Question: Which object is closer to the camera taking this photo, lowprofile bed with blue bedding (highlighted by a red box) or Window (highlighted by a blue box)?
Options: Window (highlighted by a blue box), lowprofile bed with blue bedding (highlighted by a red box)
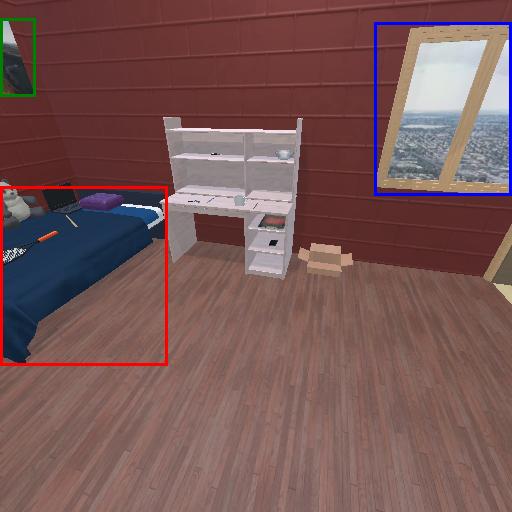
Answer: Window (highlighted by a blue box)